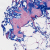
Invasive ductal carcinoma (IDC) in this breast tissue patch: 0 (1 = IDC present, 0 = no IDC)